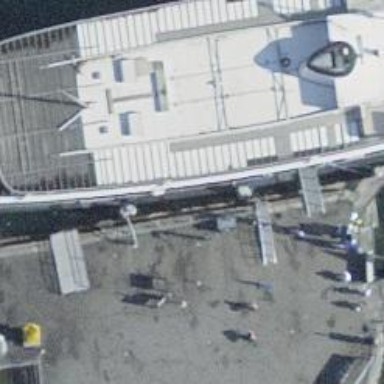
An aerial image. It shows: Concrete platform at ferry terminal with shelter. The terminal includes pier for boarding ferries.